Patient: sex M, age 57
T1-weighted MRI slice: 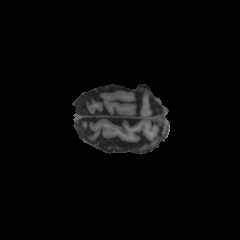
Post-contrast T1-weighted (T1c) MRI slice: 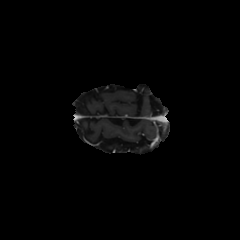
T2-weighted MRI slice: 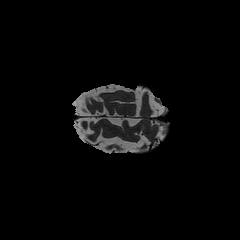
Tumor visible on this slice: no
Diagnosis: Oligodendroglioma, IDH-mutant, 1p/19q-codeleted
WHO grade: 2